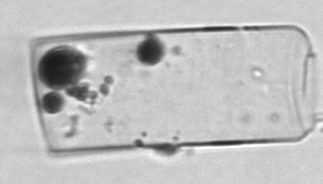
Label: Guinardia_flaccida